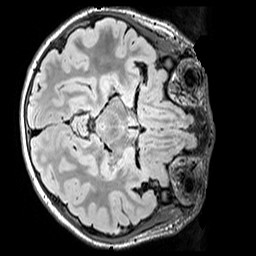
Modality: FLAIR
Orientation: axial
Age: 13
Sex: male
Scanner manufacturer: siemens
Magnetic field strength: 3 T
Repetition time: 5 s
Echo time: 0.388 s